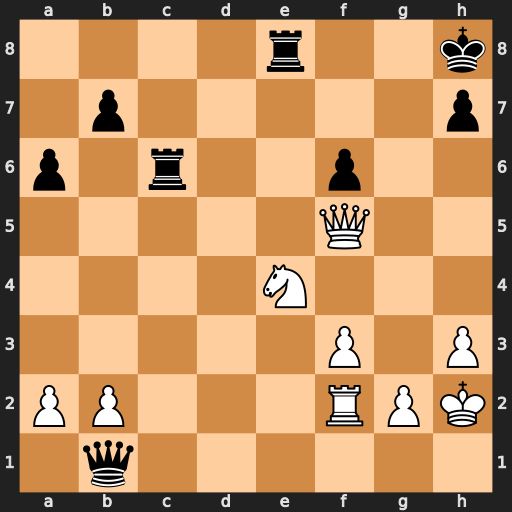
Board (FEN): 4r2k/1p5p/p1r2p2/5Q2/4N3/5P1P/PP3RPK/1q6
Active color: w
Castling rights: -
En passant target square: -
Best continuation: Rd2